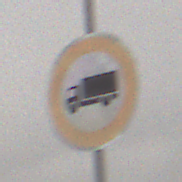
Verkehrszeichen: VerbotFuerKraftfahrzeugeUeberDreiKommaFuenfTonnen
Umgebung: Outdoor, Nature
Tageszeit: Midday
Wetter: Overcast
Licht: Natural
Jahreszeit: Winter
Kontrast: LowContrast